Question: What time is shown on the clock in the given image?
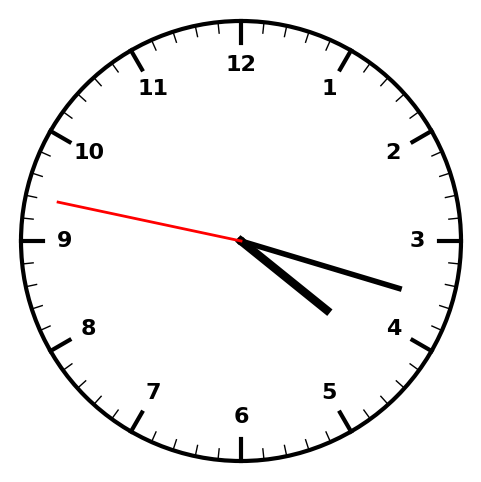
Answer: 04:17:47